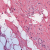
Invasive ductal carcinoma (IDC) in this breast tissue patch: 0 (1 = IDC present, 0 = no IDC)